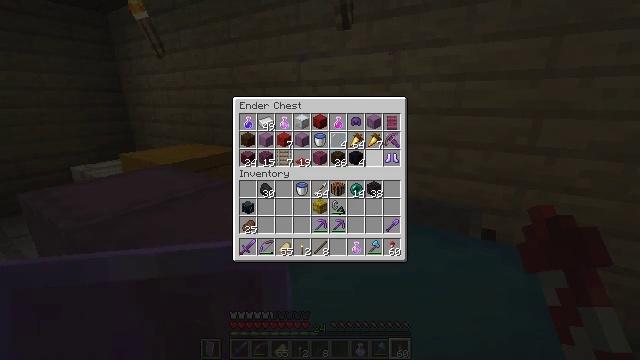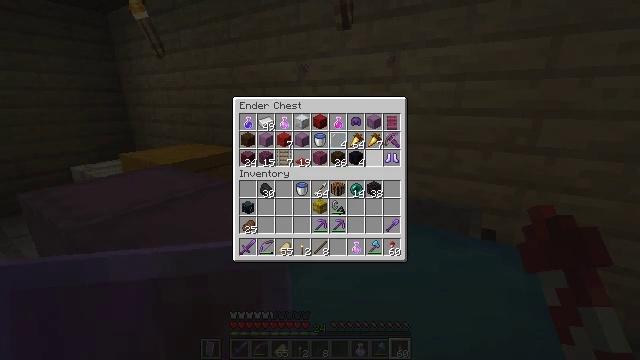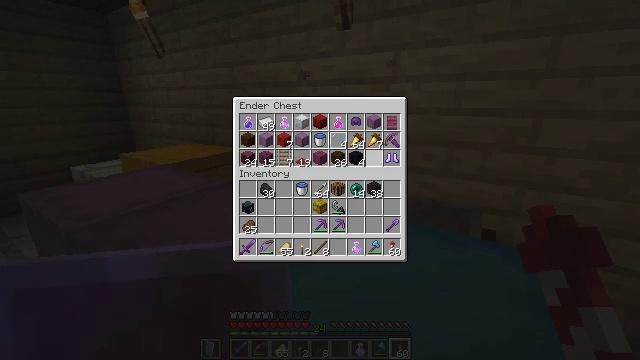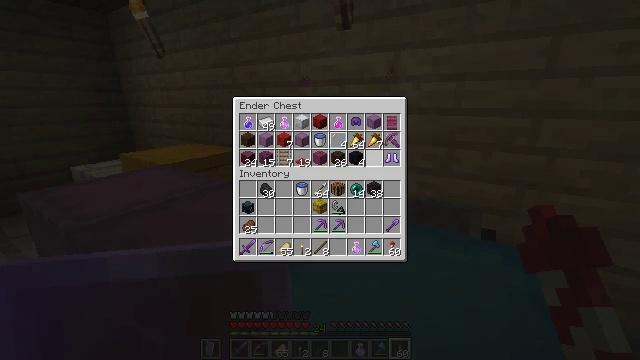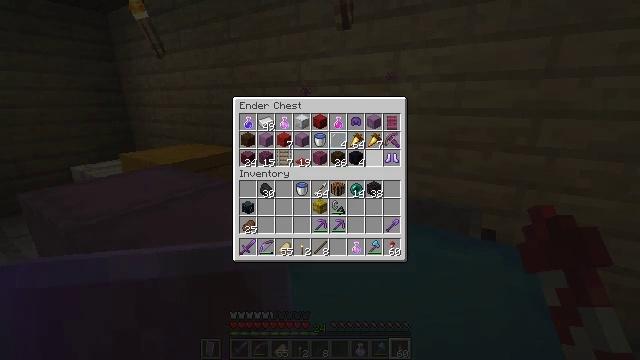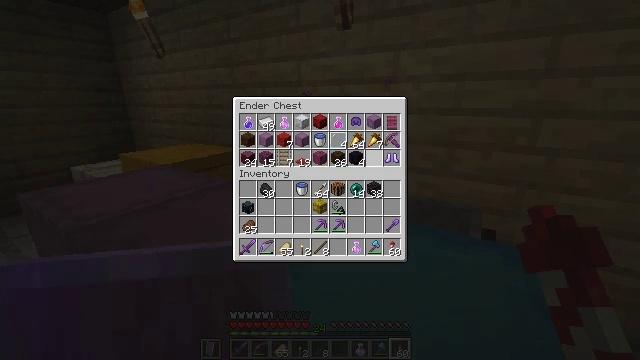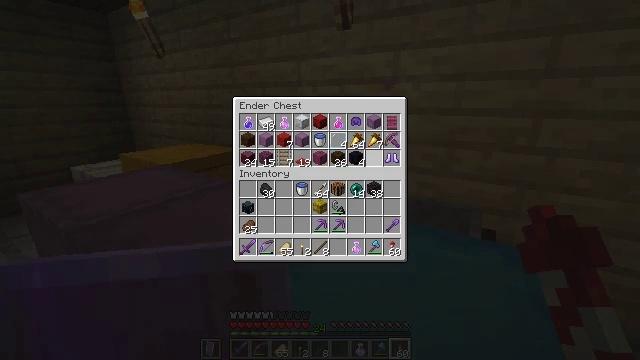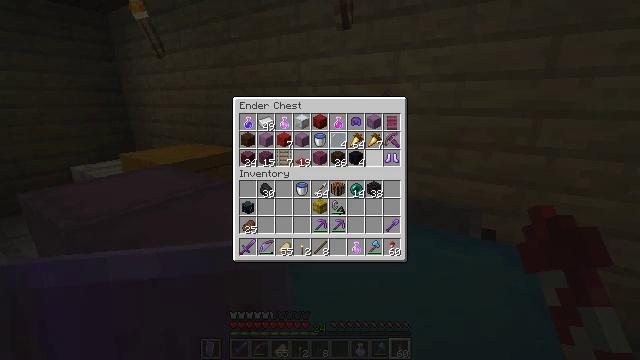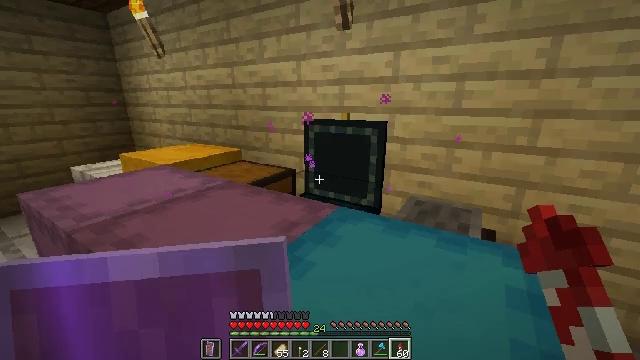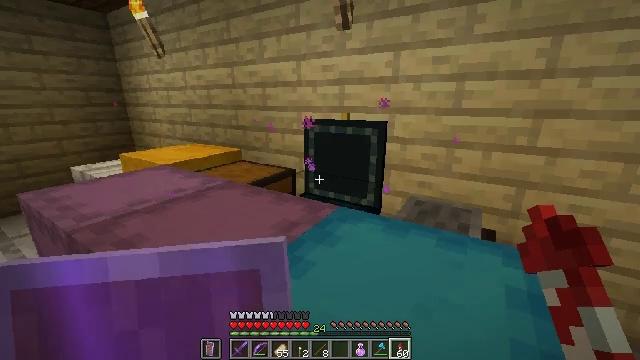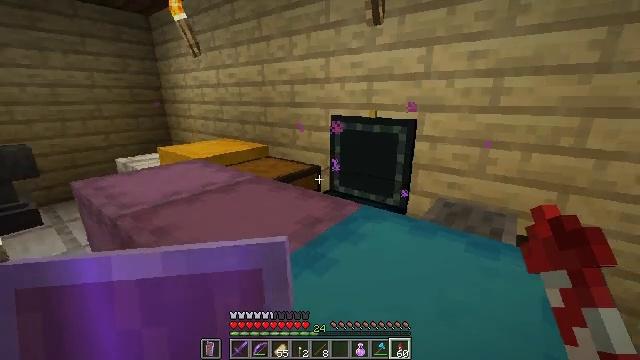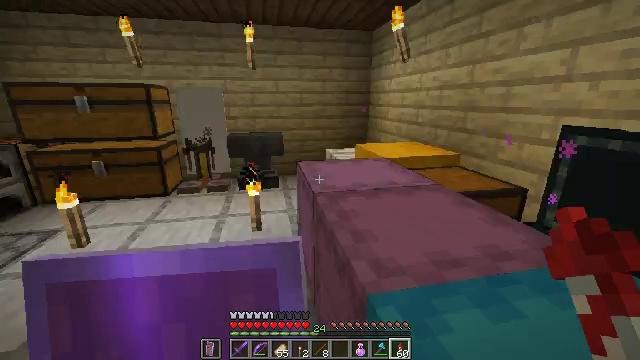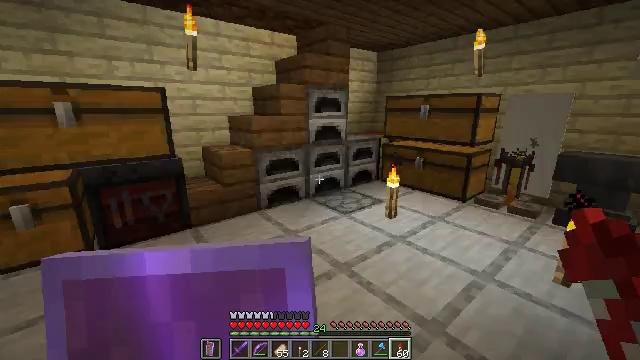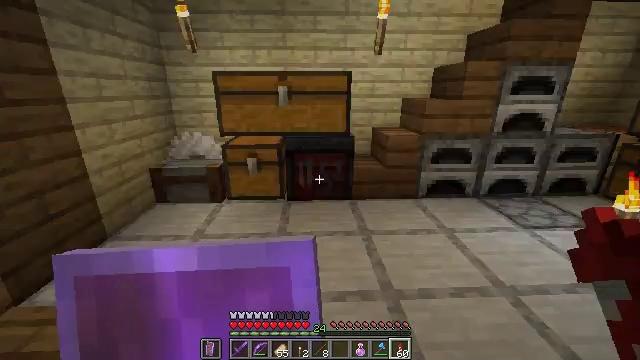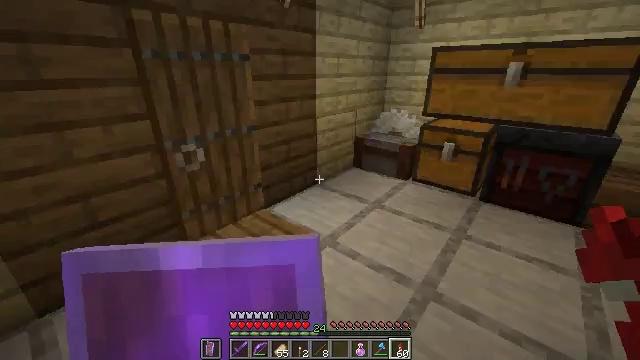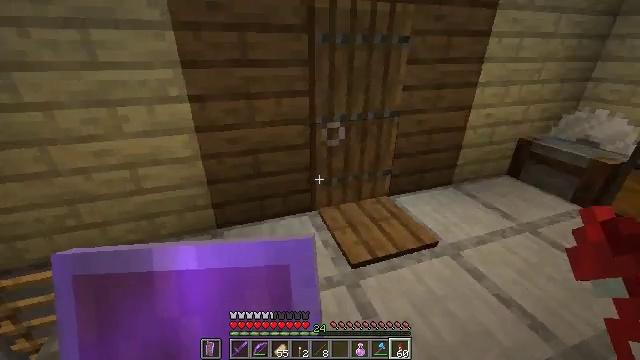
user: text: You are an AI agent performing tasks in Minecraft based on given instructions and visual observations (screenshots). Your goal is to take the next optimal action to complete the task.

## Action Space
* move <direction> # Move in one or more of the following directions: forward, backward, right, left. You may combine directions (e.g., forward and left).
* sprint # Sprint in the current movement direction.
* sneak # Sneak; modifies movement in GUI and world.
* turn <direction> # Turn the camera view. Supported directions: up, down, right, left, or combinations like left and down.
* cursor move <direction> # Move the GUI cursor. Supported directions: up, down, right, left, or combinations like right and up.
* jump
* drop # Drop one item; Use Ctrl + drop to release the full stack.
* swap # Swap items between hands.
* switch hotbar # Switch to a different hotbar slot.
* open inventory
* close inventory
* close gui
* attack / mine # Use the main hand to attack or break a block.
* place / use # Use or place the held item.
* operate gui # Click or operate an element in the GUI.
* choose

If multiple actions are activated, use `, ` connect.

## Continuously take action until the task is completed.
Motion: motion action
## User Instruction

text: Break the blackstone block.
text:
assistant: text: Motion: sneak
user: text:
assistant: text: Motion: no_op
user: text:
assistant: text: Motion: no_op
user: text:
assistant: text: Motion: no_op
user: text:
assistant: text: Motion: no_op
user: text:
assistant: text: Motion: no_op
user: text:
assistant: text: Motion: no_op
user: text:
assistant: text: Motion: no_op
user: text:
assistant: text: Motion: no_op
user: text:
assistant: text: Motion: turn left
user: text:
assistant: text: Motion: turn left
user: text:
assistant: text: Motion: turn left and up
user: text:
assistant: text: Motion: turn left and down
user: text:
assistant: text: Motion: turn left and down
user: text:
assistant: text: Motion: turn left and down
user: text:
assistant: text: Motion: turn left
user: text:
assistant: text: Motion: move forward
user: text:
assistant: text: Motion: move forward
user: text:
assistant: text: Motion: move forward
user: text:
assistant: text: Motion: move forward
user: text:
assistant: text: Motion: move forward
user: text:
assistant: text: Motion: move forward
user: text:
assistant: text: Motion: move forward
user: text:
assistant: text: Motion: move forward, turn right and up
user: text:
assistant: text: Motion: move forward and move right, turn right and up
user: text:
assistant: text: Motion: move forward and move right
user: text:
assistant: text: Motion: move forward and move right
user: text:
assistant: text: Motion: move forward and move right, turn left and up
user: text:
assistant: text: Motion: move forward and move right, sprint, turn left and up
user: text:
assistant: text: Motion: move forward, sprint, turn left and up